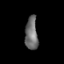
Tissue: prostate
Cell type: Fibroblasts
Senescence score: 0.7123
Nuclear area (px): 414
Mean DAPI intensity: 108.758